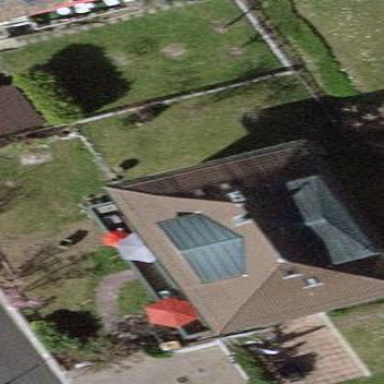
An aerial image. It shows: Semidetached house with pyramidal roof shape.